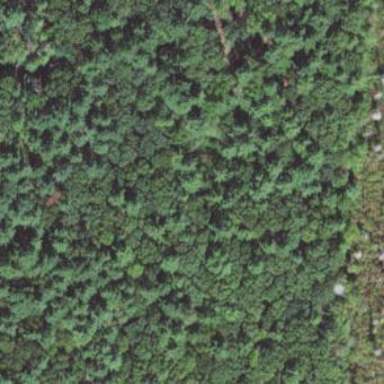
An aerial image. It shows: Mixed leaf woodland.